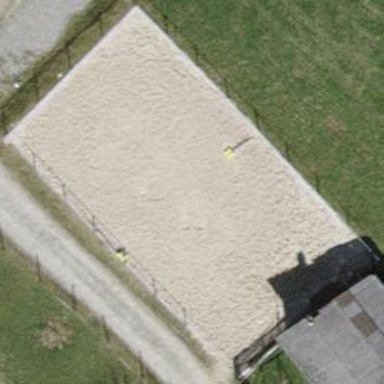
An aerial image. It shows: Equestrian pitch for leisure land sports.